Question: I know this should not be a big challenge but it really drives me insane.
I am developing a simple soft keyboard input method and basically I have added a button to my softkeyboard, by pressing which, a dialog should pop up to prompt user to do some choices.
By far everything is ok about creating and opening the dialog. Since normally a dialog is created and displayed from outside an activity, so a flick solution could be to create a transparent activity which embedded the dialog in it. By doing so, I could easily start a dialog when user click the button on my softkeyboard.
But one tricky problem is: every time user click the button and the dialog (actually a dialog in a transparent activity) displays, it will always make my softkeyboard hide. I just need to start the dialog without any changes to the status of my softkeyboard -- I want my softkeyboard keeps showing when the dialog starts.

Here is a snapshot of Google Keyboard, it has the similar button which display a dialog and the dialog did not hide the keyboard, this is exactly what I want. So please anyone suggest me how to achieve this. Thanks so much.
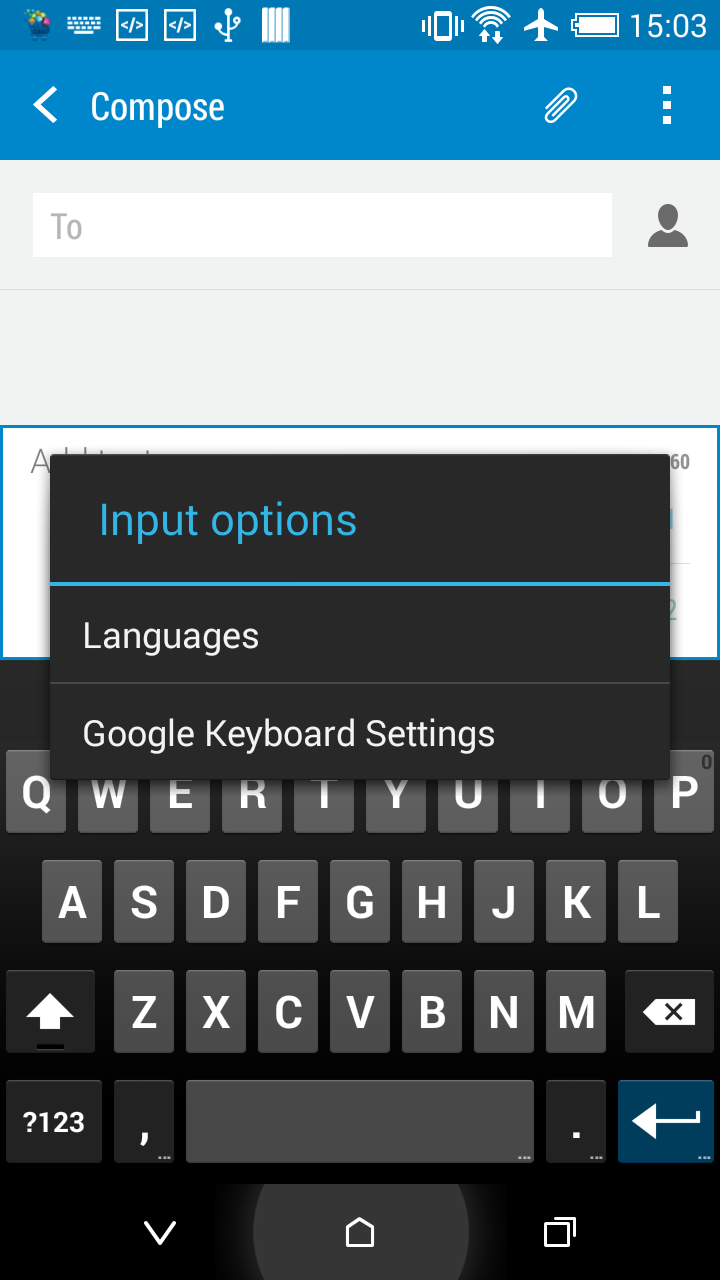
Answer: THey aren't launching an Activity. They're launching a dialog. Which is tricky from an input method because its a service (you have to specify the dialog's window token to make it show) but doable.